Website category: auto
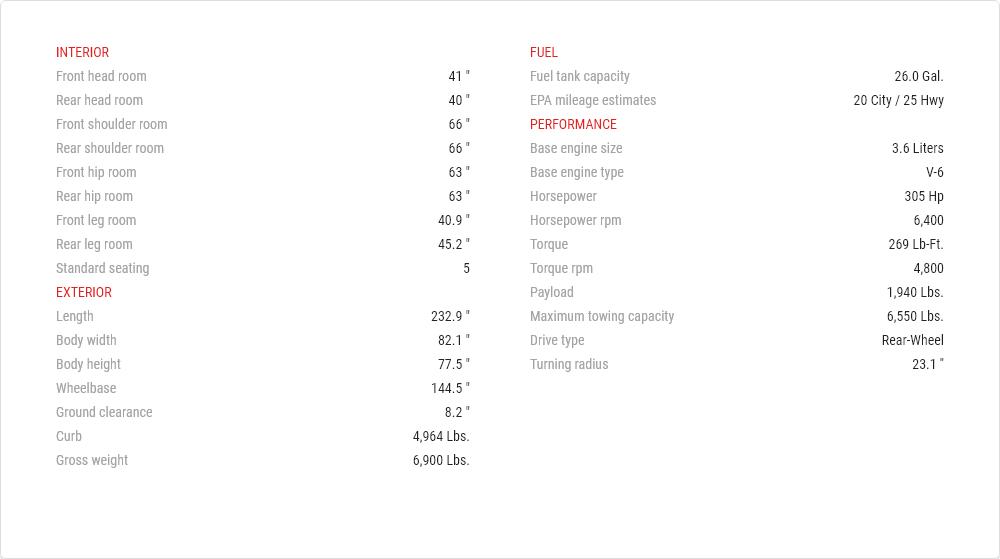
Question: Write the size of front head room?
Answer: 41 "

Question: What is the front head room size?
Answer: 41 "

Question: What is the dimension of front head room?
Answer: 41 "

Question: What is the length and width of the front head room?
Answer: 41 "

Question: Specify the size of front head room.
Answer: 41 "

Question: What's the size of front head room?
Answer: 41 "

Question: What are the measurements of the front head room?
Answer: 41 "

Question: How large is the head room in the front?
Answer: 41 "

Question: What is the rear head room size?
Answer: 40 "

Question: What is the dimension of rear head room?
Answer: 40 "

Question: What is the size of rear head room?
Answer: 40 "

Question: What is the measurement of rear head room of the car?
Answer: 40 "

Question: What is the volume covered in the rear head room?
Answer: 40 "

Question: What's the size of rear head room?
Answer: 40 "

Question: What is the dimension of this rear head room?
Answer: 40 "

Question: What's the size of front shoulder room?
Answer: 66 "

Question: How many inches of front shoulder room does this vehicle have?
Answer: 66 "

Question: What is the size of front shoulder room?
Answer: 66 "

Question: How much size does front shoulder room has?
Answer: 66 "

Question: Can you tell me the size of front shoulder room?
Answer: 66 "

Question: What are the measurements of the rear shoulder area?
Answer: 66 "

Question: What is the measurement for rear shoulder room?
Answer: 66 "

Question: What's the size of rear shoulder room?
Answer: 66 "

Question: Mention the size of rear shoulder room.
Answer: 66 "

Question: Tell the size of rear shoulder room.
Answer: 66 "

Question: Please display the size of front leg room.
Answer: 40.9 "

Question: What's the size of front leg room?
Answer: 40.9 "

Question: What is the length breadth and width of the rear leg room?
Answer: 45.2 "

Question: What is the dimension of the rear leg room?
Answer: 45.2 "

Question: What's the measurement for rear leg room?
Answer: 45.2 "

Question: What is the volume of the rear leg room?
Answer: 45.2 "

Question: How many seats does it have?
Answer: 5

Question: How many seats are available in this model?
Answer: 5

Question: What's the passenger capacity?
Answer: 5

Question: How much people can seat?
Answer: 5

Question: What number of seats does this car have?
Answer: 5

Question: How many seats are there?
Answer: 5

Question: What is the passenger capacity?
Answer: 5

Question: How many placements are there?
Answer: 5

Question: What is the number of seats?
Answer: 5

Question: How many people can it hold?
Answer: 5

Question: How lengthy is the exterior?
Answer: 232.9 "

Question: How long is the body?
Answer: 232.9 "

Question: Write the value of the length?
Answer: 232.9 "

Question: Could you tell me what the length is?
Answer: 232.9 "

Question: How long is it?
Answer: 232.9 "

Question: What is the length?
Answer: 232.9 "

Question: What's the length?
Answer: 232.9 "

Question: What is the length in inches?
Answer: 232.9 "

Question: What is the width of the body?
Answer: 82.1 "

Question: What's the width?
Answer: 82.1 "

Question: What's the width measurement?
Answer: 82.1 "

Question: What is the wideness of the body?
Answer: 82.1 "

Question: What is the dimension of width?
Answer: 82.1 "

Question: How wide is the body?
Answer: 82.1 "

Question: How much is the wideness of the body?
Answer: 82.1 "

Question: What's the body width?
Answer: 82.1 "

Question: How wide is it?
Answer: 82.1 "

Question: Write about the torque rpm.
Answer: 4,800

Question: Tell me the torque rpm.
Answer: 4,800

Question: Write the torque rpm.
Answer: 4,800

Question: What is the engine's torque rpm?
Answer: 4,800

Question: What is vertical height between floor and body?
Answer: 8.2 "

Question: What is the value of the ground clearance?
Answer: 8.2 "